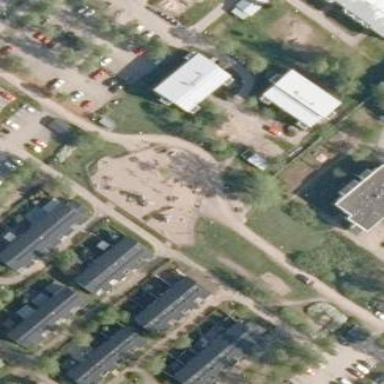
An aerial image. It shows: Playground area for leisure land.